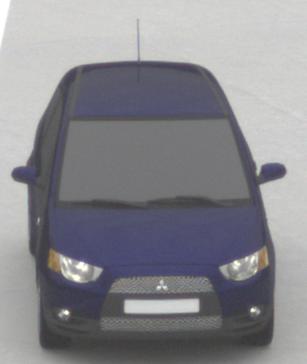
Make: Mitsubishi
Model: Colt 1.1
Detailed model: Colt (VI)
Model produced from: 2008/11
Model produced until: 2010/10
Doors: 3
Color: blue
Road condition: dry road
Daytime: midday
Contrast: low contrast